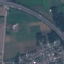
Land use / land cover class: Highway